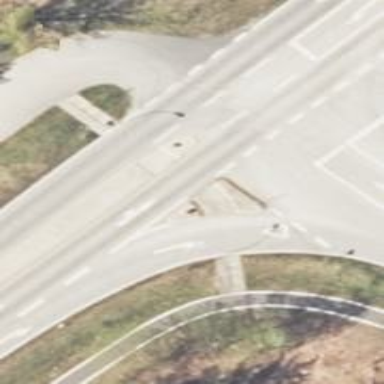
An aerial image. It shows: Primary road with asphalt surface.